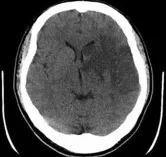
CT imaging of the patient. (c, d) CT perfusion study showed prolonged mean transit time (the blue area indicates the area of prolonged transit time) in most of the left cerebral hemisphere, which indicated reduced perfusion.
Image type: radiology (ct)